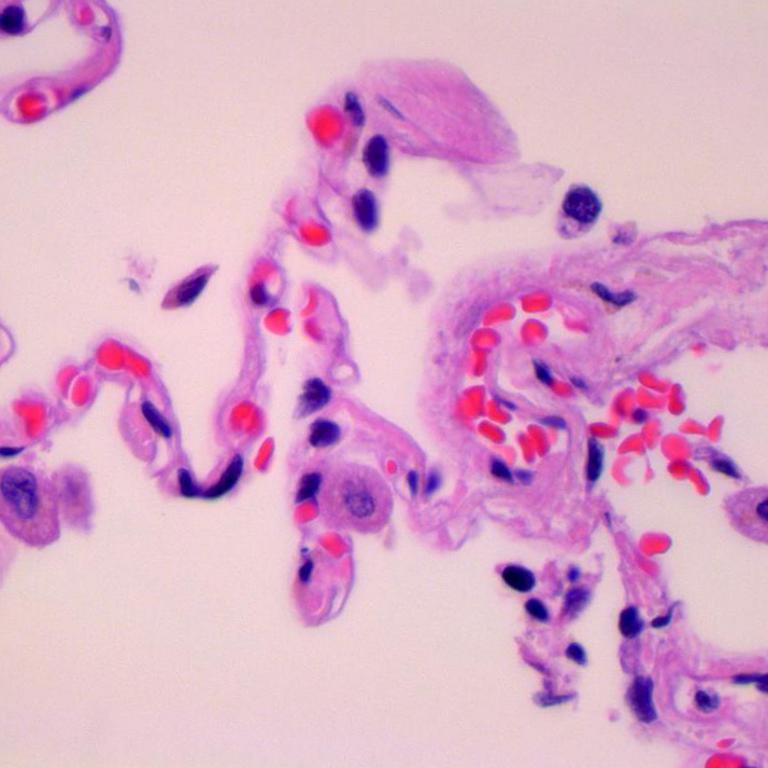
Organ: lung
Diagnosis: benign